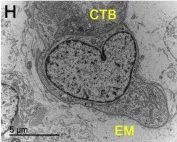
Electron microscopy analysis of placental sections showed alterations and virus-like particles in ZIKV infected samples. (E-H) Electron micrographs of ultrathin sections of placental tissue from different ZIKV-infected mothers showing CTB with alterations in the cytoplasm, nuclear variation (N) and swollen mitochondria with a loss of cristae and membrane rupture. The identified STB presented an enlargement of vesicles and apoptotic bodies (asterisks) along with an absence of normal membrane extensions and evidence of microvesicle secretion. The extracellular matrix (EM) did not present collagen filaments.
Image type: pathology (immunostaining)